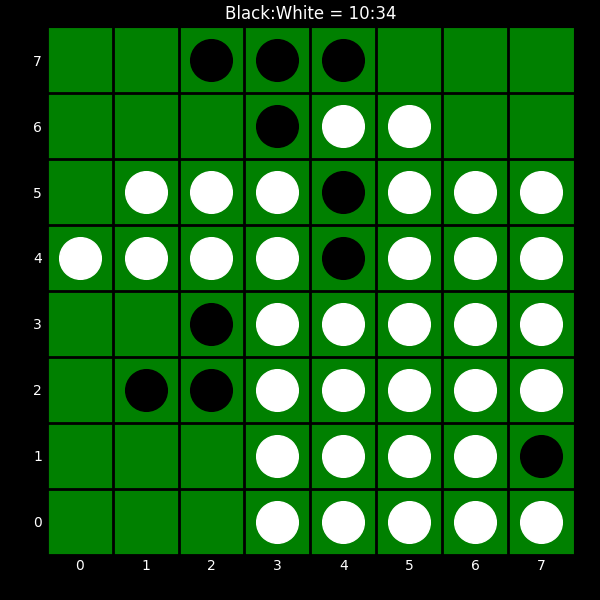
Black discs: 10
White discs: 34